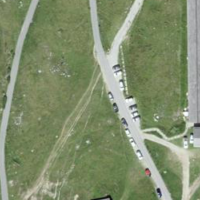
EUNIS habitat code: 26
Species observed at this site:
Arnica montana
Vaccinium vitis-idaea
Campanula barbata